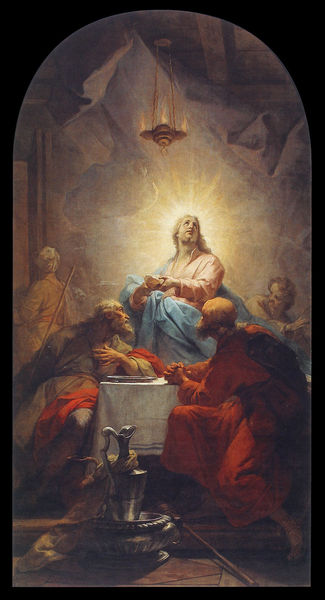
Titel: Die Pilger von Emmaus
Künstler: Jean Restout
Institution: Lille, Musée des Beaux-Arts
Schlagwörter: blau, menschen, männer, tisch, rot, bart, schale, mantel, stock, kanne, krug, stab, brot, leuchter, leuchten, öllampe, jesus, brechen, apostel, emmaus